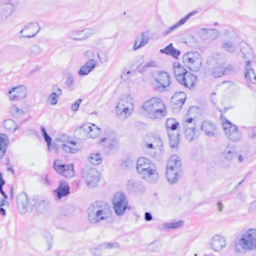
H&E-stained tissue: Breast